Chest X-ray:
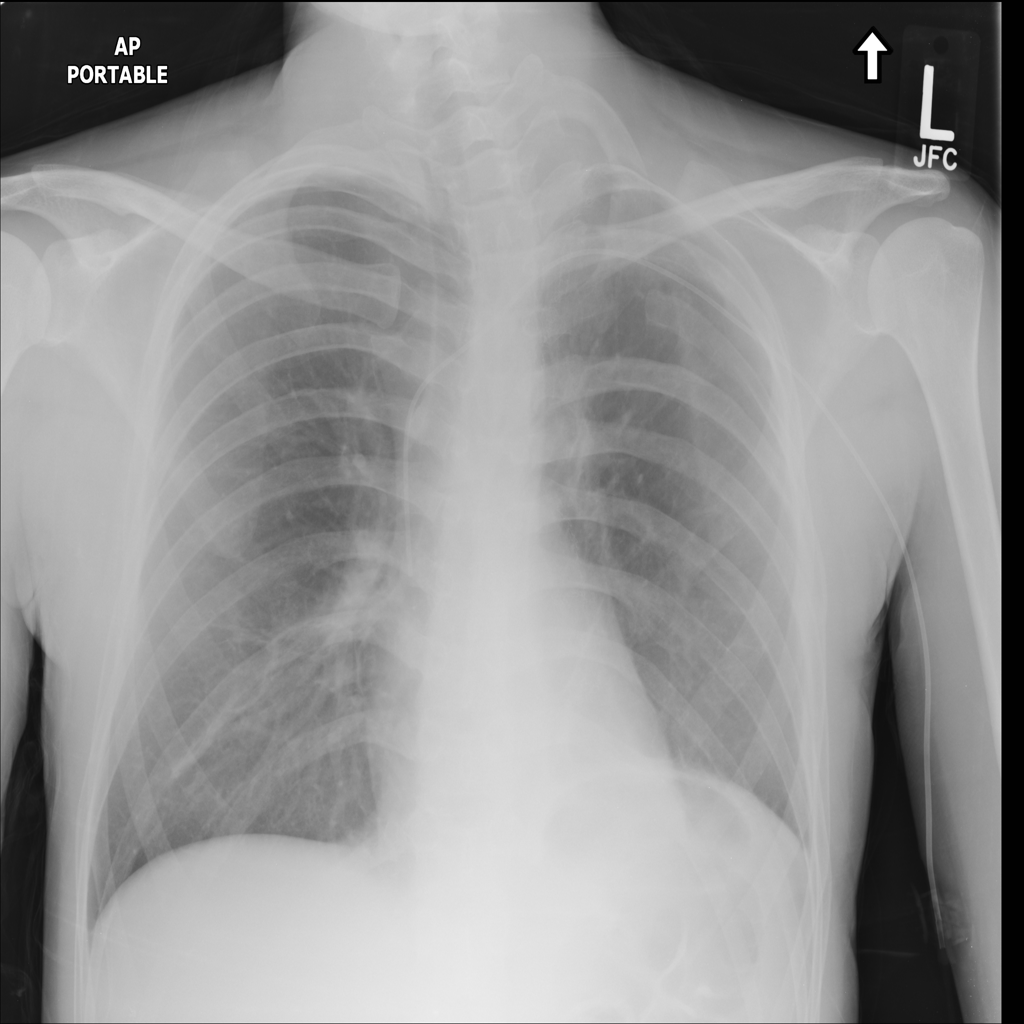
Findings: Fracture, Consolidation
No abnormal finding: no